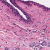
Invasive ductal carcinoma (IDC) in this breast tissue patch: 0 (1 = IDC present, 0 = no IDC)